Field crop: tomato
Growth stage: 1
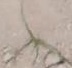
Species: cyperus